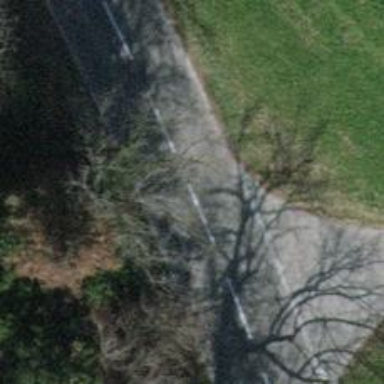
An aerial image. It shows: Asphalt road classified as tertiary.